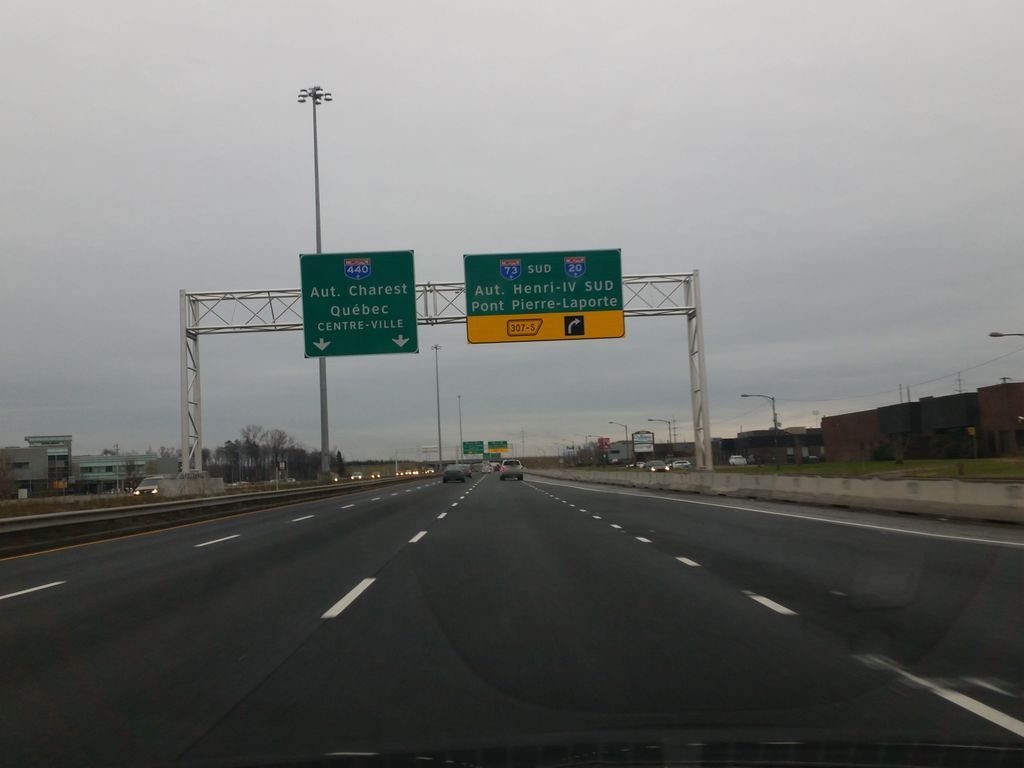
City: quebec_city